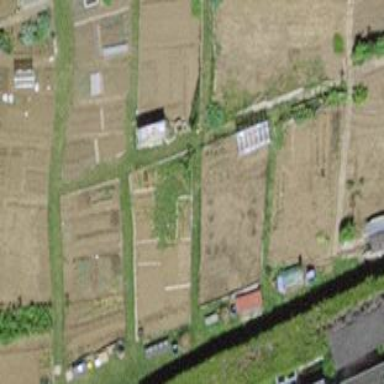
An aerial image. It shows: Allotments area.